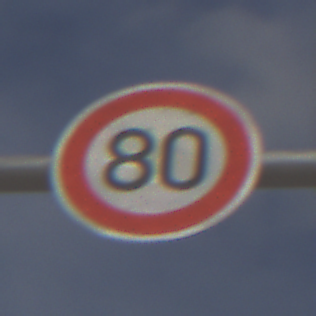
Verkehrszeichen: Geschwindigkeit80
Umgebung: Outdoor, Suburban
Tageszeit: MorningAfternoon
Wetter: PartlyCloudy
Licht: Natural
Jahreszeit: NotSpecified
Kontrast: HighContrast